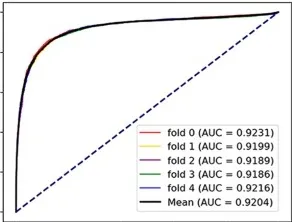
The performance of Molecular Association Network (MAN)-High-Order Proximity preserved Embedding (HOPE) for predicting miRNA-disease associations. Five-fold cross-validation performance using behavior (network embedding) feature, and ,attribute feature of nodes.
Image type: chart (chart)